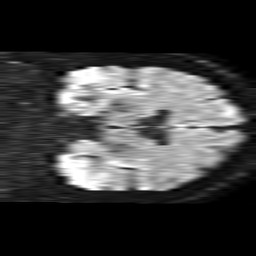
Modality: TRACE
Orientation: coronal
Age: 49
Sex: male
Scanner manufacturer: philips
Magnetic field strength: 1.5 T
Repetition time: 4.6 s
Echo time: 0.09059 s